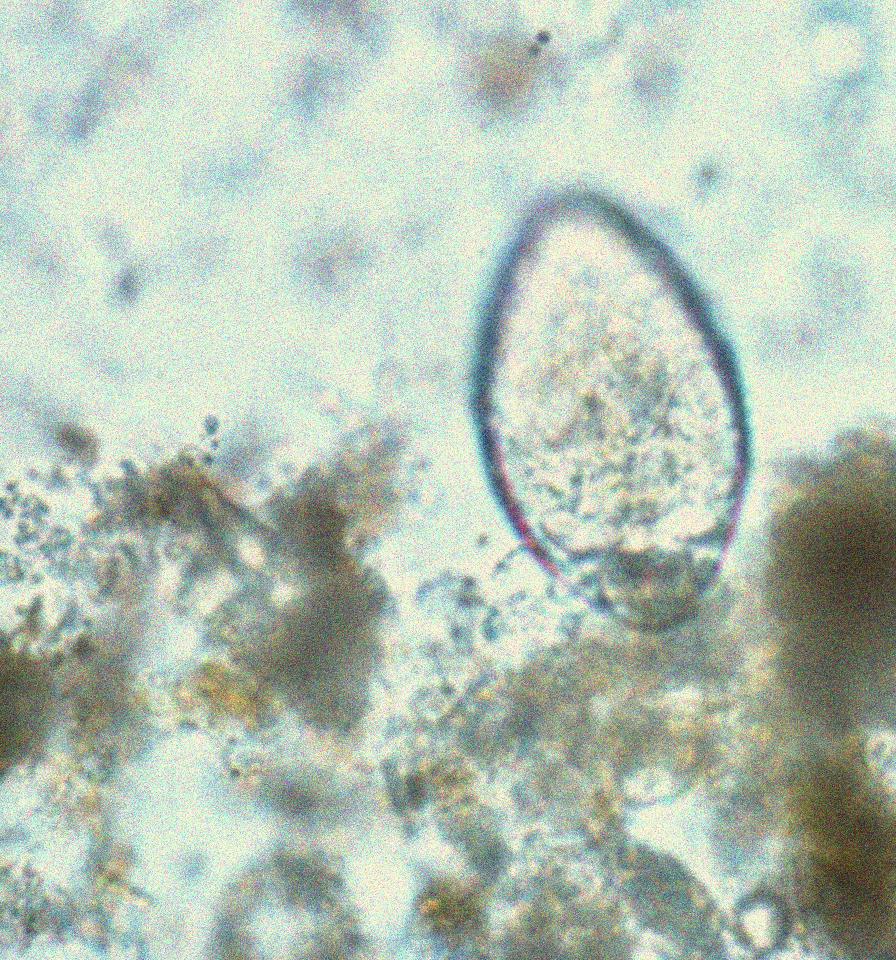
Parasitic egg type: Fasciolopsis buski